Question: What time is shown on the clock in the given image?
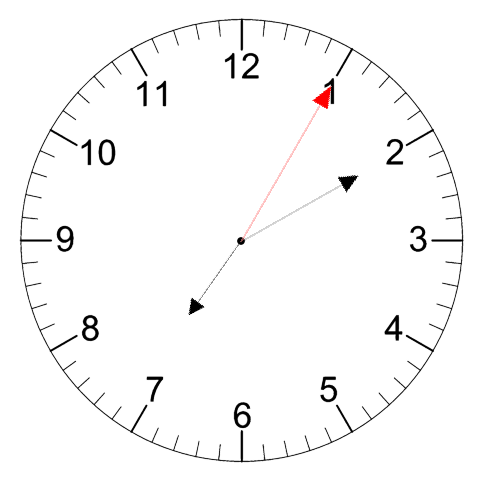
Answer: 07:10:05